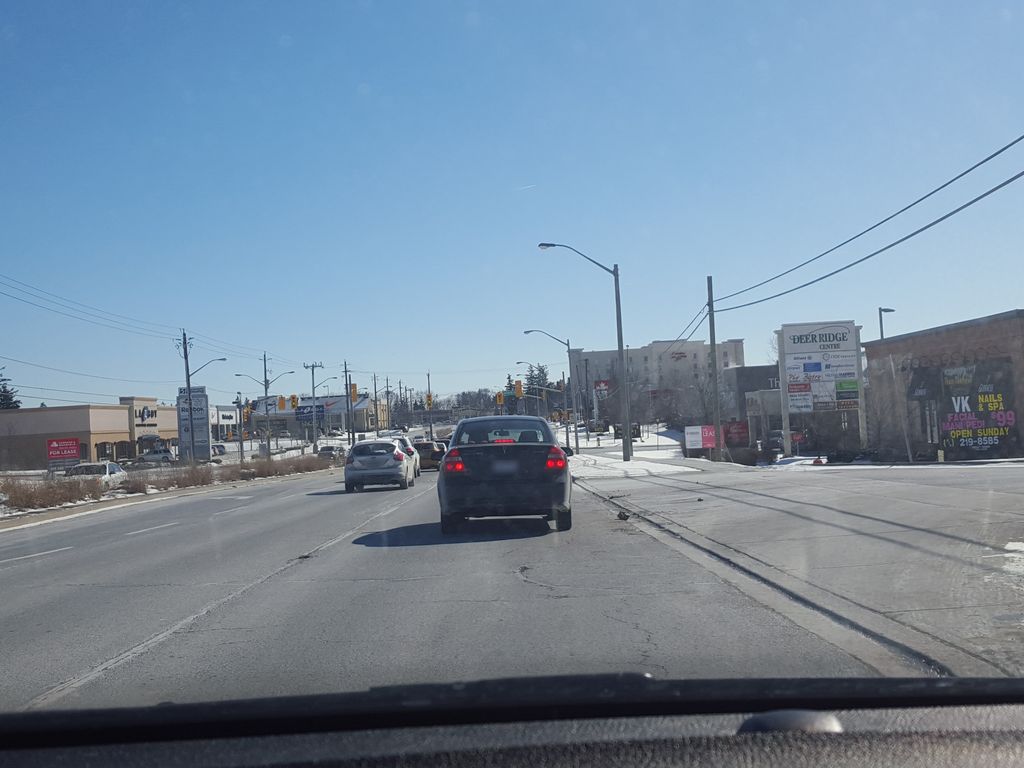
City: kitchener-waterloo